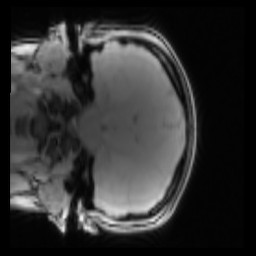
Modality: PDw
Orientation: coronal
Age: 26
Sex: female
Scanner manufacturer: siemens
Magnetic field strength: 3 T
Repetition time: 0.25 s
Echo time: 0.00103 s